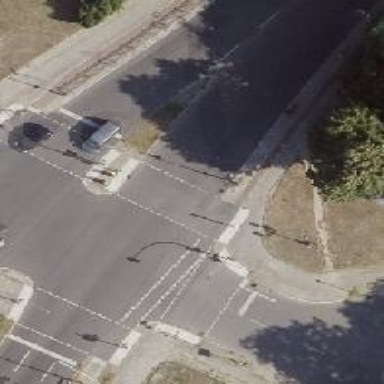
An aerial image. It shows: Secondary road with asphalt surface. There is cycle track on the right side of the road.